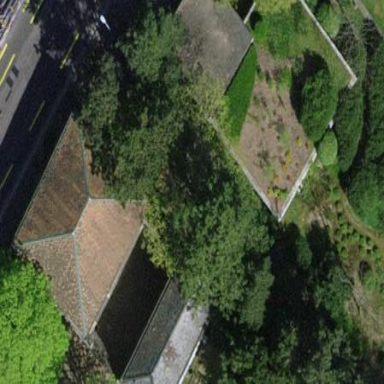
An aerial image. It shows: View of roof of building.